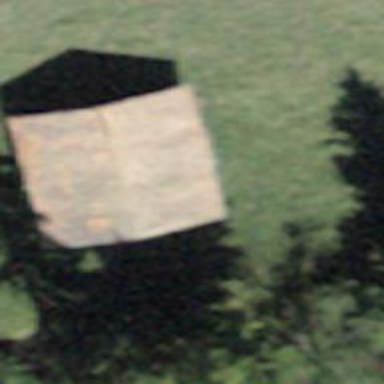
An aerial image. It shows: Rural barn.